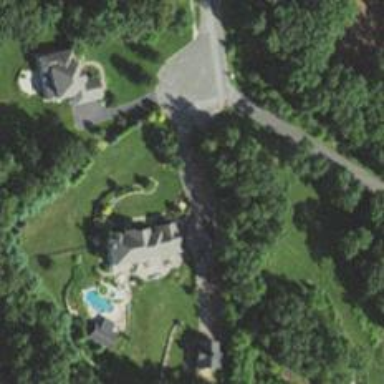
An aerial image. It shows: Residential driveway used as service road.